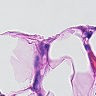
Metastatic tissue present: yes